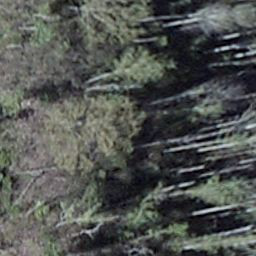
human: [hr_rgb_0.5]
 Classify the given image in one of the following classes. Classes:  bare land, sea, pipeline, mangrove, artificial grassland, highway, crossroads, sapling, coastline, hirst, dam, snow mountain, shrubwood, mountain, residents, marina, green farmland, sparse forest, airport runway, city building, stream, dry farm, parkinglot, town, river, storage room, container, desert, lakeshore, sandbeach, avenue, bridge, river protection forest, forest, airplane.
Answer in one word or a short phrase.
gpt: shrubwood